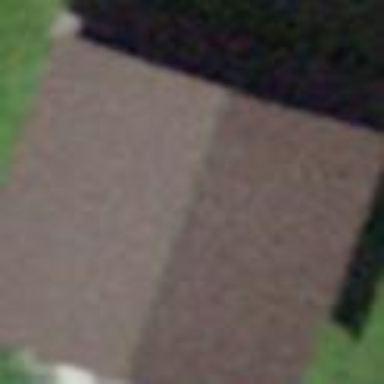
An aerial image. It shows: Rural barn.